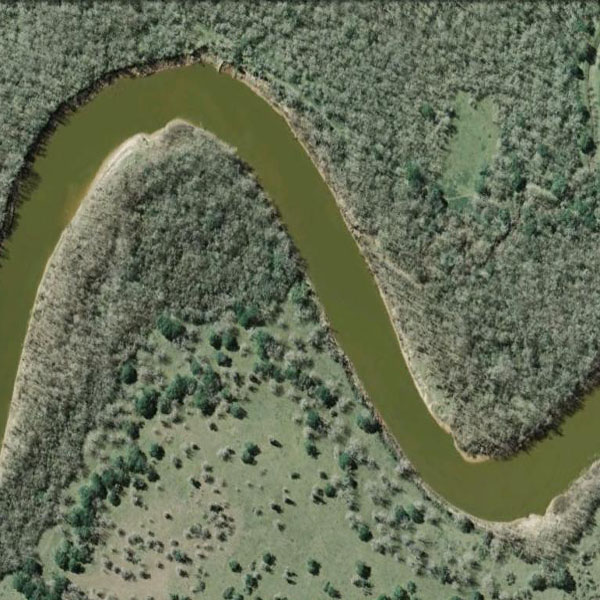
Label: River